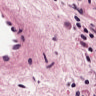
Metastatic tissue present: no